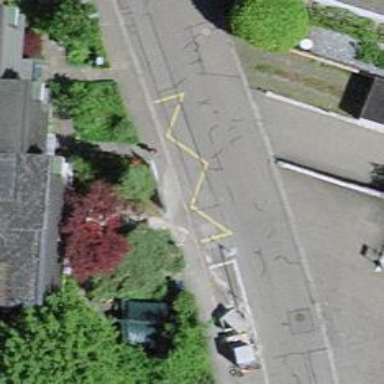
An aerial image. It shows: Platform for public transport on the road.